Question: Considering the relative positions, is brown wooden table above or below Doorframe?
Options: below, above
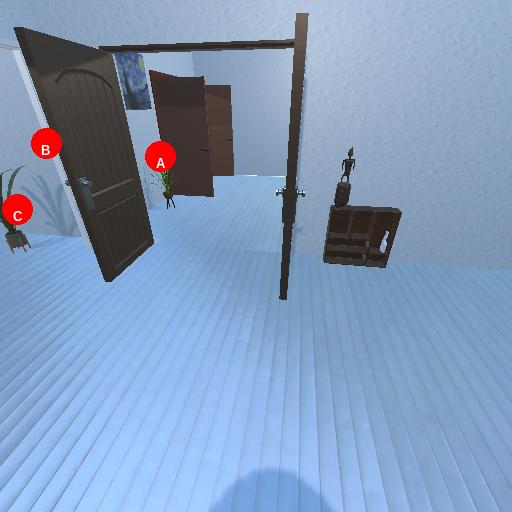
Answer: below